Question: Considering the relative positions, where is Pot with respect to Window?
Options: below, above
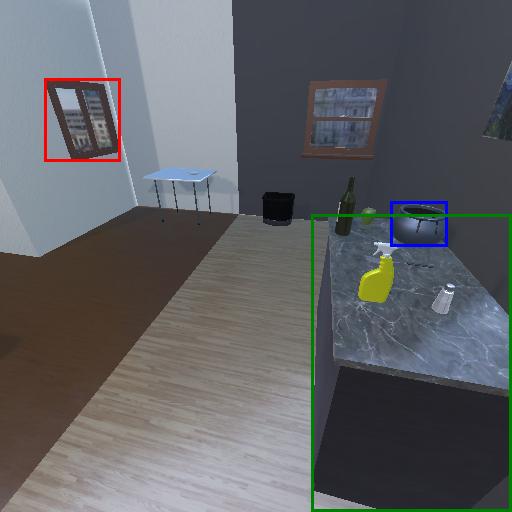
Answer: below